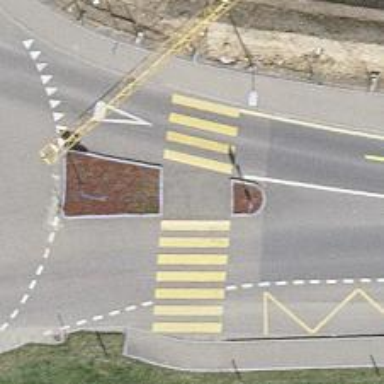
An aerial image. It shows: Zebra crossing with pedestrian island.